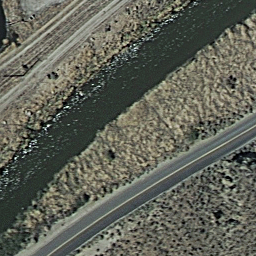
Label: river